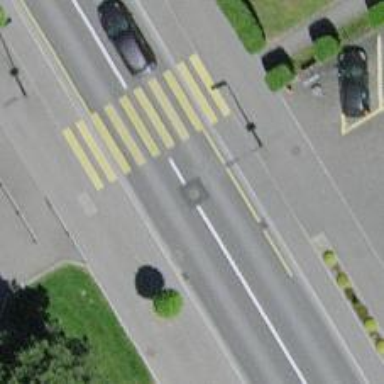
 there is track for cyclists on both sides of the road."